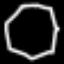
Label: octagon